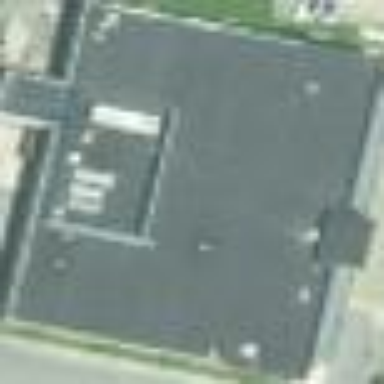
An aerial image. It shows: Retail building.